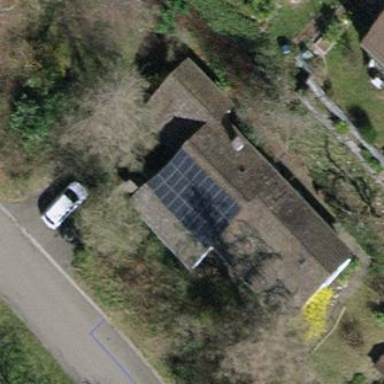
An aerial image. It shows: Solar power generator with photovoltaic panels.